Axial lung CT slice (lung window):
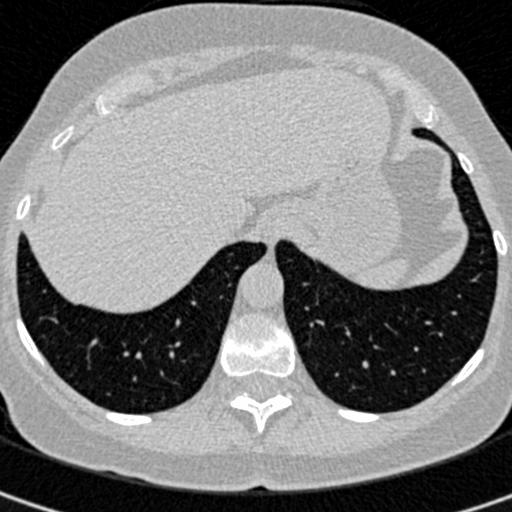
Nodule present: no